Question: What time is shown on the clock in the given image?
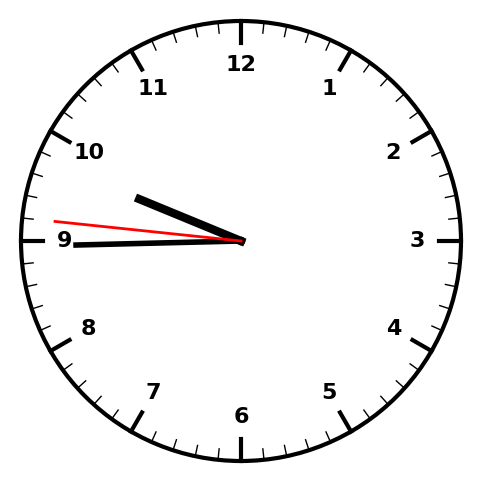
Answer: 09:44:46